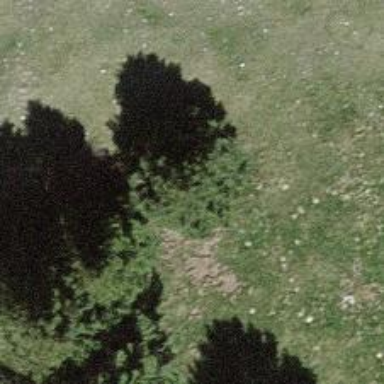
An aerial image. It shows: Single tag "natural: tree."